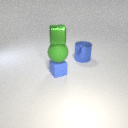
large green rubber sphere above small blue rubber cube